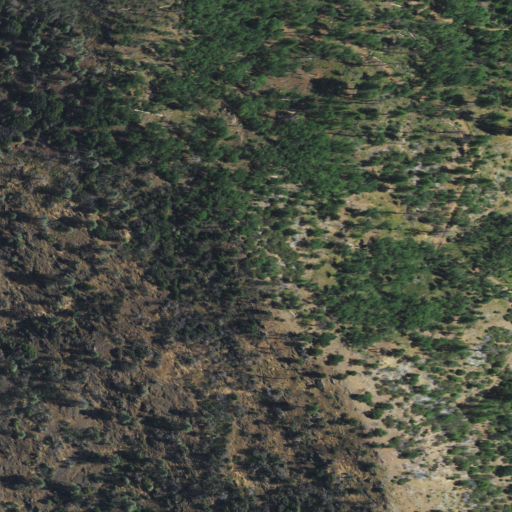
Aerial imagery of mountain in California named Trumbull Peak containing shrub, evergreen forest, and grassland